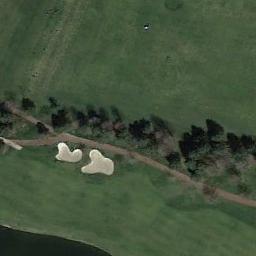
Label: golf_course